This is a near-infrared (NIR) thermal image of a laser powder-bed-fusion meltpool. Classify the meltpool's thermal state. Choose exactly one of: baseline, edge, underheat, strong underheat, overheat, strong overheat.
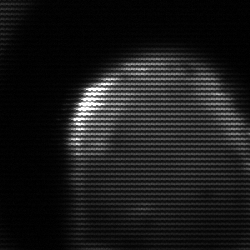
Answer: edge